Question: I am trying to parse all of the links on this page which have an identical hierarchy. I am not getting any traceback, but not getting the data either.
I am trying to get the href tag from the highlighted portion of code:

My current code is:
'''
def link_parser(soup,itemsList):
for item in soup.findAll("div", { "class" : "tileInfo" }):
for link in item.findAll("a", { "class" : "productClick productTitle" }):
try:
itemsList.put(removeNonAscii(html_parser.unescape(link.string)).replace(',',' ')+","+clean_a_url(link['href']))
except Exception:
print "Formatting error: "
traceback.print_exc(file=sys.stdout)
return ""
'''
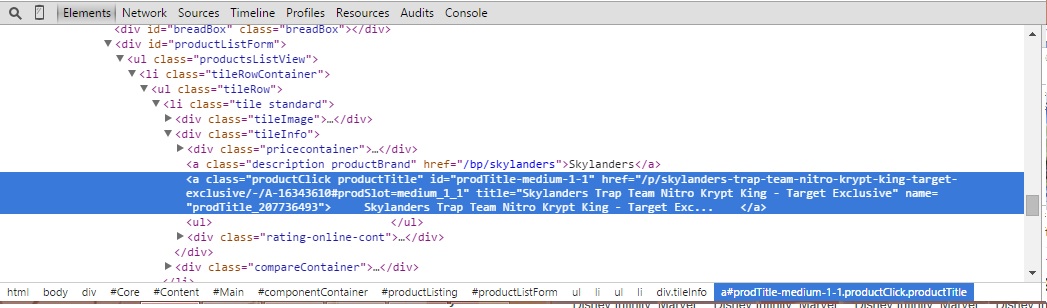
Answer: It looks like you were trying to scrape Target's website - perhaps <URL>.
You've encountered one of the fundamental difficulties with web page scraping - what you see is always what you get. In this case they are AJAXing in a bunch of content after you load the page. Notice the little pinwheel animation when you first load the page - the content you were trying to access simply does not exist in the DOM until all the various js scripts they've got on that page run. (and they've got a of them)
I clicked through a bit and it looks like the code responsible for generating that content is this bit of jquery:
'''
<script id="productTitleTmpl" type="text/x-jquery-tmpl" >
{{if $item.parent.parent.viewType != "details"}}
{{tmpl($data.itemAttributes) "#productBrandTmpl"}}
{{/if}}
<a class="productClick productTitle" id="prodTitle-{{= $item.parent.parent.viewType}}-{{= $item.parent.parent.currentPageNumber}}-{{= $item.parent.productCounter}}" href="/{{= productDetailPageURL}}#prodSlot={{= $item.parent.parent.viewType}}_{{= $item.parent.parent.currentPageNumber}}_{{= $item.parent.productCounter}}" title="{{= title}}" name="prodTitle_{{= $item.catalogEntryId}}">
{{= $item.parent.parent.fetchProductTitleForView($item.productTitle)}}
</a>
'''
So, anyway. If you are dead-set on scraping this page, you will need to ditch 'urllib' (or whatever you were using to fetch the html). Instead visit this page with a javascript-enabled headless browser (like 'selenium'), let the javascript run, and then scrape it. All of that is outside the realm of this answer but you can google around for various headless browser solutions and find one that works for you.